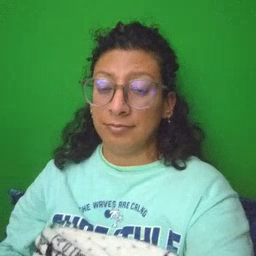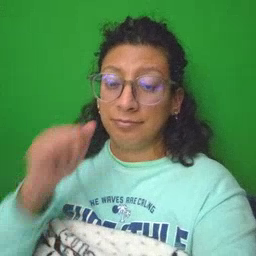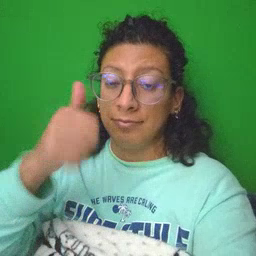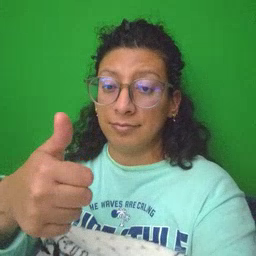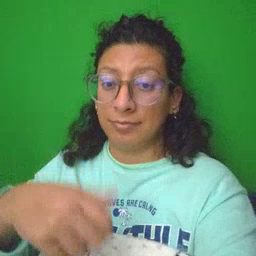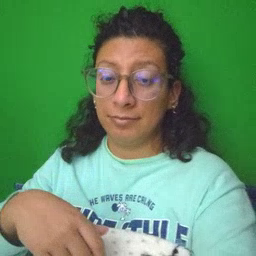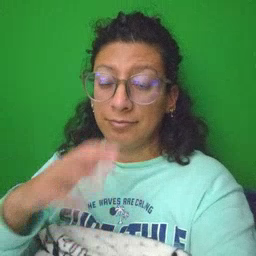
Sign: tomorrow